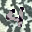
Label: 4